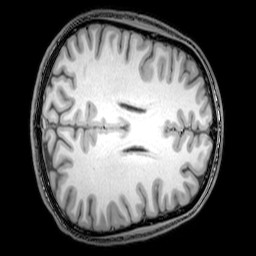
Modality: T1w
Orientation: axial
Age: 26
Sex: male
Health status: healthy
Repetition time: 0.081 s
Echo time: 0.037 s